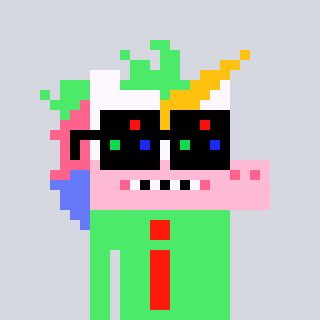
a pixel art character with square black sunglasses, a unicorn-shaped head and a teal-colored body on a cool background